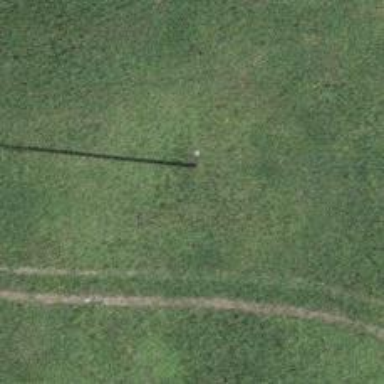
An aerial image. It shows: Power pole.